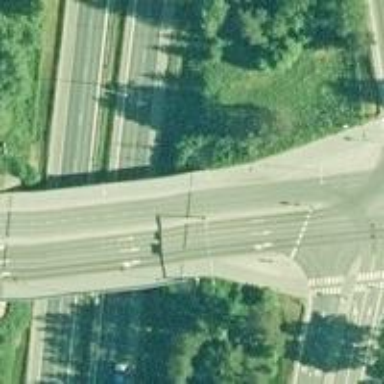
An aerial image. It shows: Bridge over cycleway.